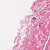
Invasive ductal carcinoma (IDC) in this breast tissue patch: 0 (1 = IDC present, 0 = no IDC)